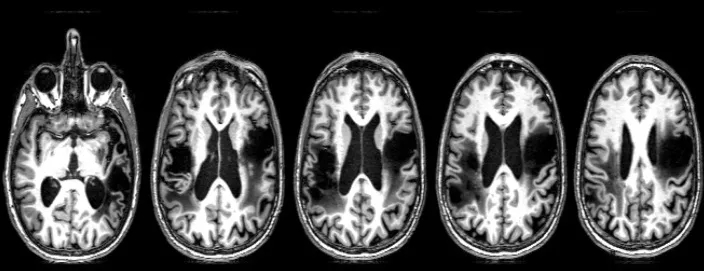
Lesion map of SMY.
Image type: radiology (mri)